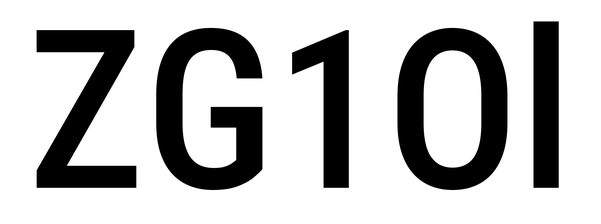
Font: Roboto_Condensed_Medium